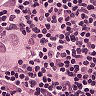
Metastatic tissue present: yes